Question: Hello I want to do something like this :

I want to do after click "+" add 2 new fields with indexed name+1, and after click "-" I want to delete this fields.
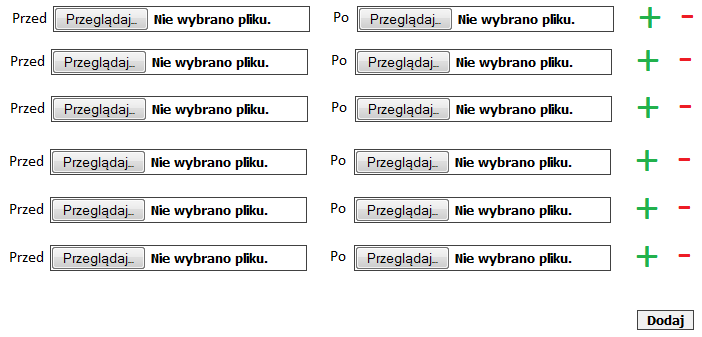
Answer: try this <URL>
'''
<div id="main_div">
<div id="div_1">
<div style="float:left">
<label>Textbox 1 </label><input type="text" name="text1" id="text1">
</div>
<div style="float:left">
<label>Textbox 2 </label><input type="text" name="text2" id="text2">
</div>
<div style="float:left">
<label class="cursor_plus" onclick="add_Textbox();">+</label><label class="cursor_minus" onclick="remove_Textbox();">-</label>
</div>
</div>
</div>
'''
'''
<script>
var counter = 1;
function add_Textbox()
{
counter = counter + 1;
var second = counter *2;
var first = second - 1;
var html = '<div id="div_'+counter+'" style="clear:both;">';
html += '<div style="float:left">';
html += '<label>Textbox '+first+' </label><input type="text" name="text'+first+'" id="text'+first+'">';
html += '</div>';
html += '<div style="float:left">';
html += '<label>Textbox '+second+' </label><input type="text" name="text'+second+'" id="text'+second+'">';
html += '</div>';
html += '<div style="float:left">';
html += '<label class="cursor_plus" onclick="add_Textbox();">+</label><label class="cursor_minus" onclick="remove_Textbox();">-</label>';
html += '</div>';
html += '</div>';
document.getElementById('main_div').innerHTML += html;
}
function remove_Textbox()
{
if(counter==1)
{
alert("Cant' remove remaining One Only !!");
}
else
{
var id_rem = "div_"+counter+"";
(elem=document.getElementById(id_rem)).parentNode.removeChild(elem)
counter = counter - 1;
}
}
</script>
'''
'''
<style>
.cursor_plus{float:left; font-weight:bold; color:green; cursor:pointer}
.cursor_minus{float:left;margin-left:5px;font-weight:bold; color:red; font-size:12px; cursor:pointer}
</style>
'''